Question: I have a GridView where each cell contains a number with a particular text color and a particular background image (see image).
The getView() method that generates it is below.

'''
public View getView(int position, View convertView, ViewGroup parent) {
int row = getRow(position);
int col = getCol(position);
TextView view;
if (convertView == null) {
view = new TextView(context, null);
view.setGravity(Gravity.CENTER);
if (answer[row][col] == ROW_MARKER) {
view.setTextColor(Color.YELLOW);
view.setBackgroundResource(R.drawable.outline_whiteonblue);
}
else {
view.setTextColor(Color.WHITE);
view.setBackgroundResource(R.drawable.outline_whiteonblack);
}
}
else
view = (TextView) convertView;
if (answer[row][col] == ROW_MARKER) {
view.setTextColor(Color.YELLOW);
view.setBackgroundResource(R.drawable.outline_whiteonblue);
view.setText(Integer.toString(getRow(position) + 1));
}
else {
view.setTextColor(Color.WHITE);
view.setBackgroundResource(R.drawable.outline_whiteonblack);
view.setText(Character.toString(answer[row][col]));
}
return view;
}
'''
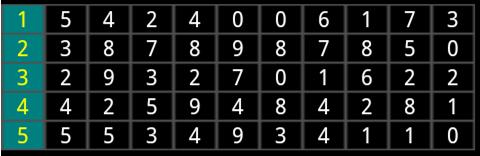
Answer: '''
public View getView(int position, View convertView, ViewGroup parent) {
int row = getRow(position);
int col = getCol(position);
TextView view;
if (convertView == null) {
view=new TextView(context,null);
view.setGravity(Gravity.CENTER);
} else {
view=(TextView)convertView;
}
if (answer[row][col] == ROW_MARKER) {
view.setTextColor(Color.YELLOW);
view.setBackgroundResource(R.drawable.outline_whiteonblue);
view.setText(Integer.toString(getRow(position) + 1));
} else {
view.setTextColor(Color.WHITE);
view.setBackgroundResource(R.drawable.outline_whiteonblack);
view.setText(Character.toString(answer[row][col]));
}
return view;
}
'''